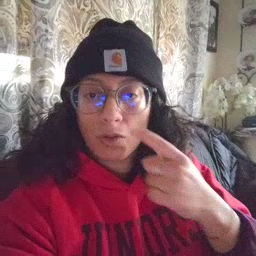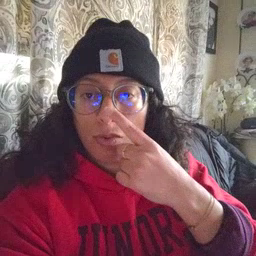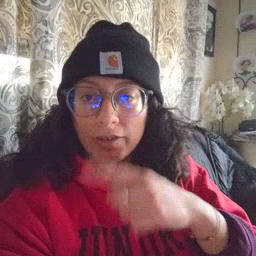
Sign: nose